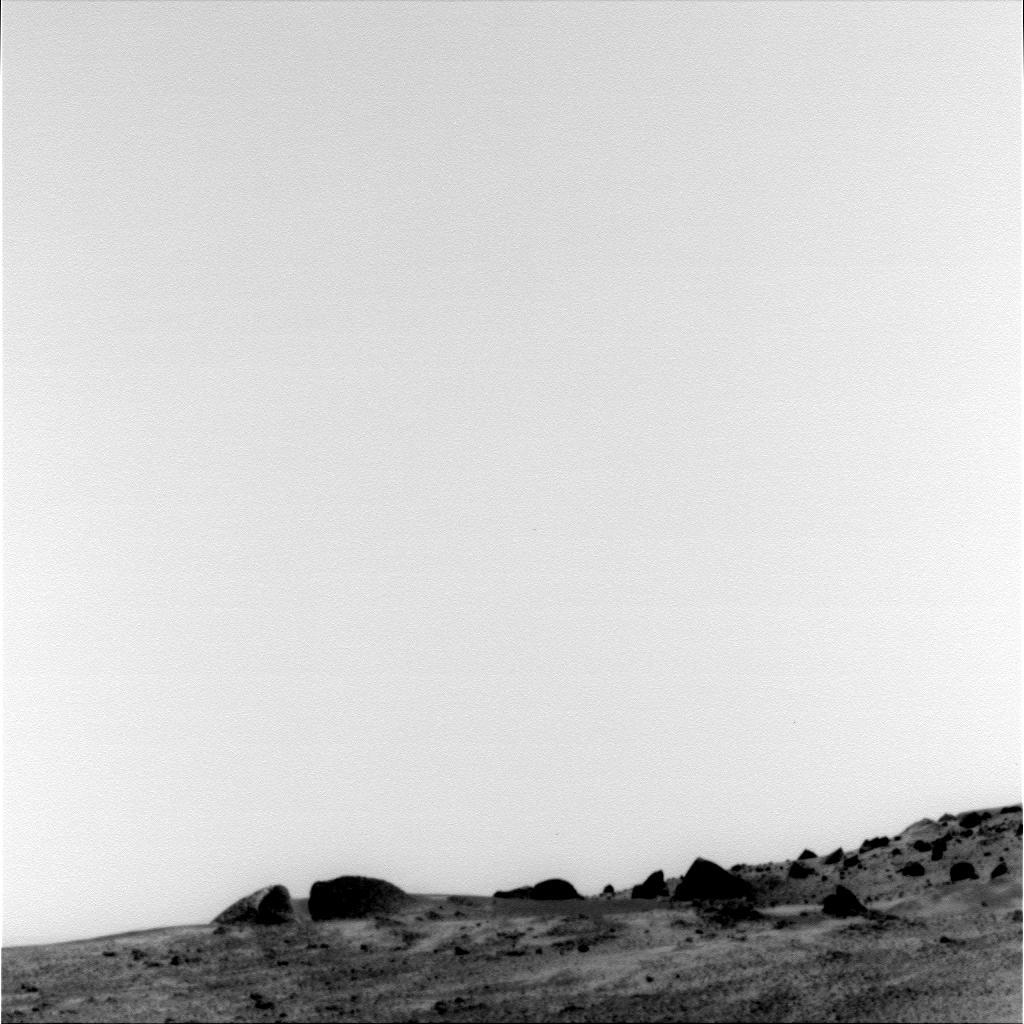
Terrain classes present: Gravel / Sand / Soil, Rock, Shadow, Sky / Distant Mountains